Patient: sex F, age 40
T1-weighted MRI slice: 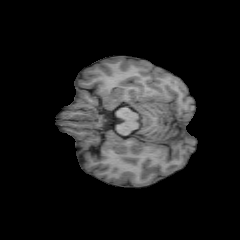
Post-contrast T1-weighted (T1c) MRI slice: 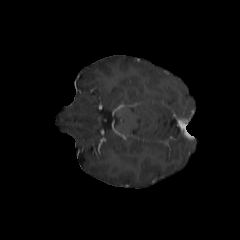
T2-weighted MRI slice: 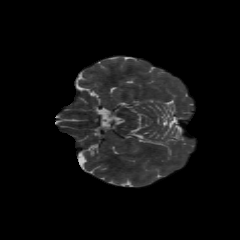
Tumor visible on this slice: no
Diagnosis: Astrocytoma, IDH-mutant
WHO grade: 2